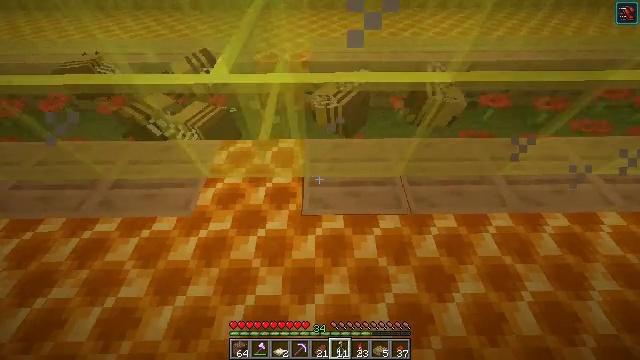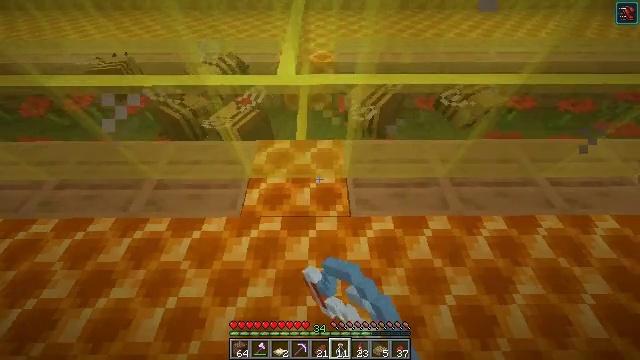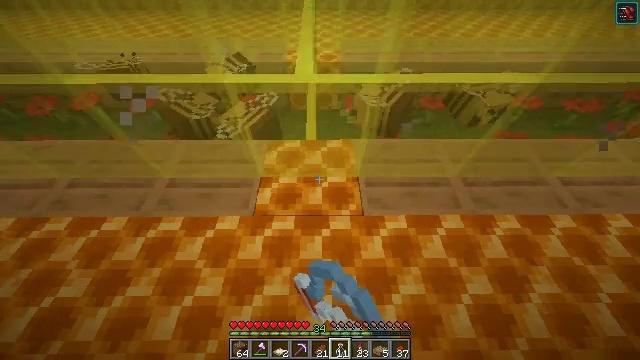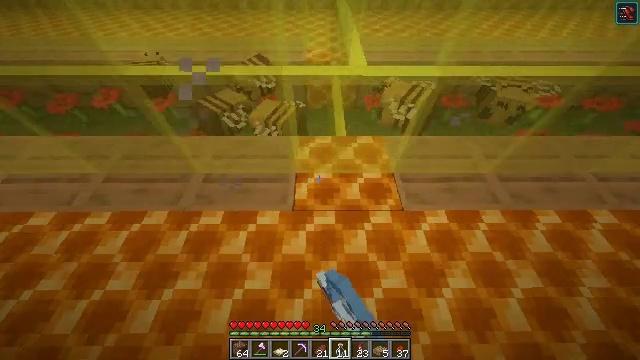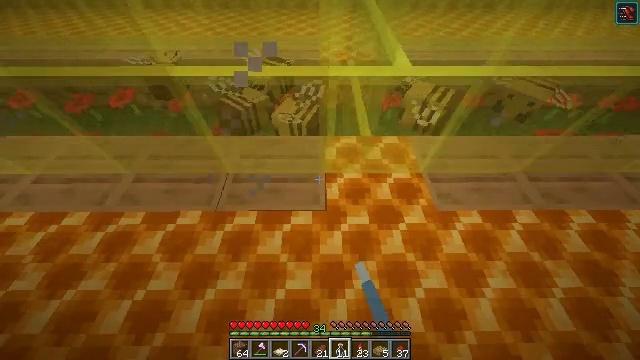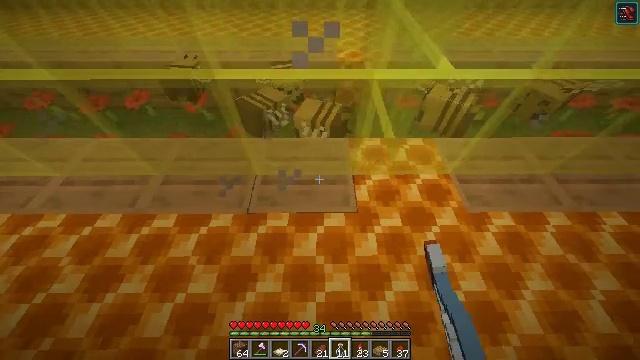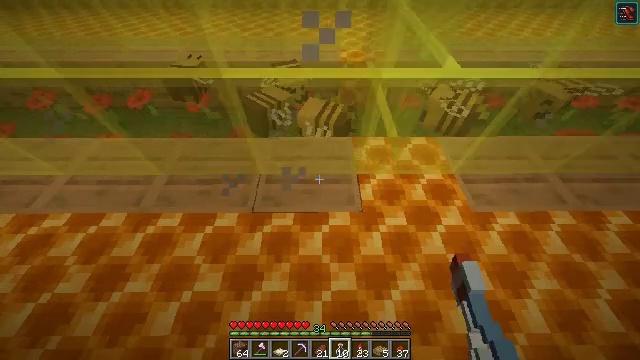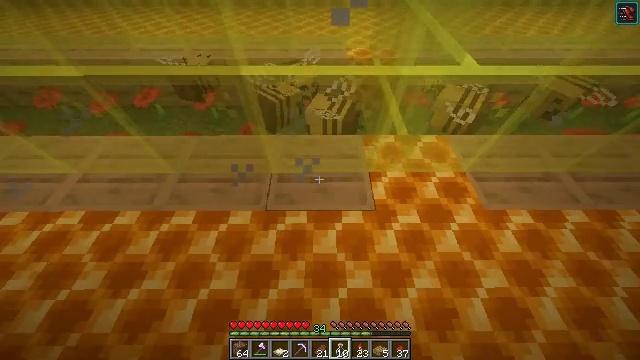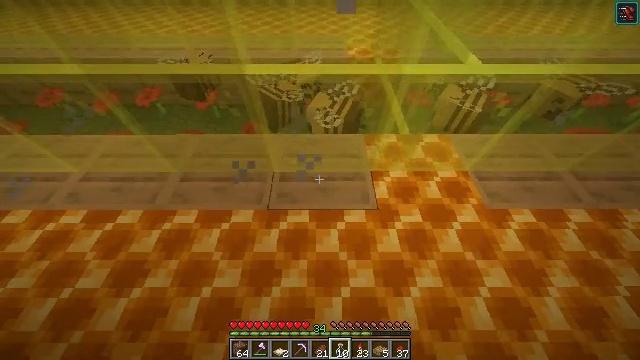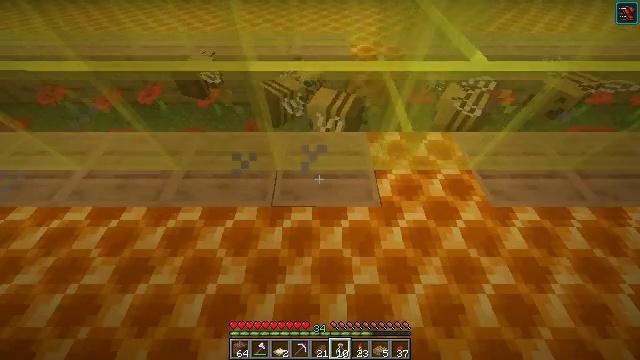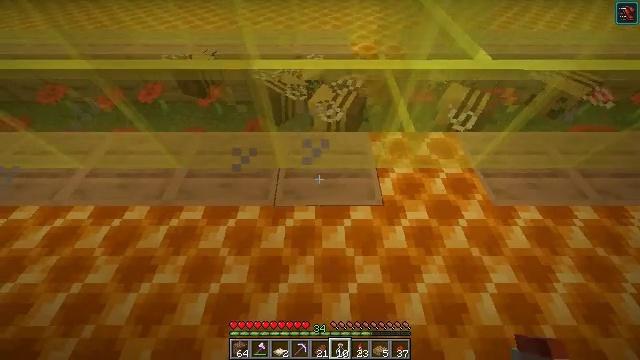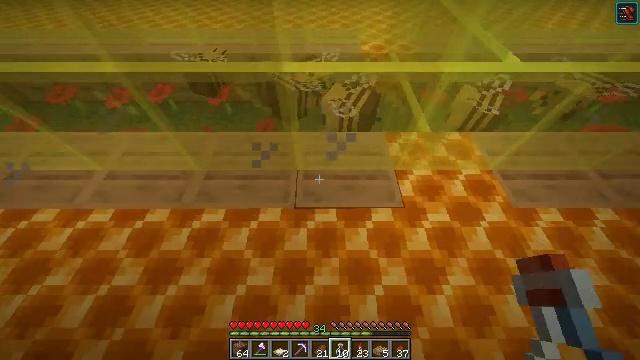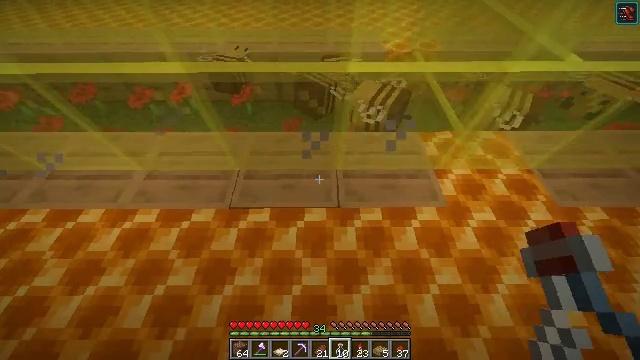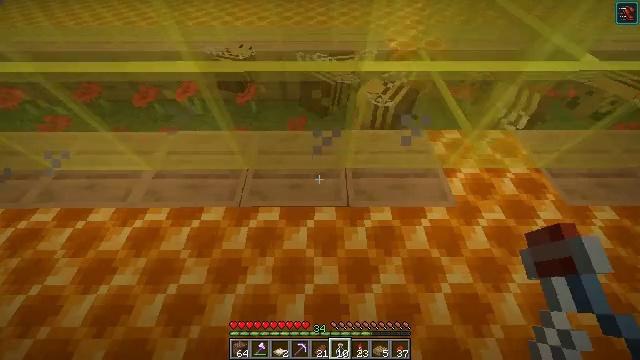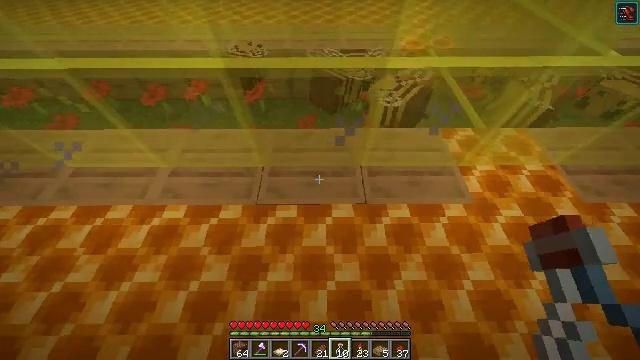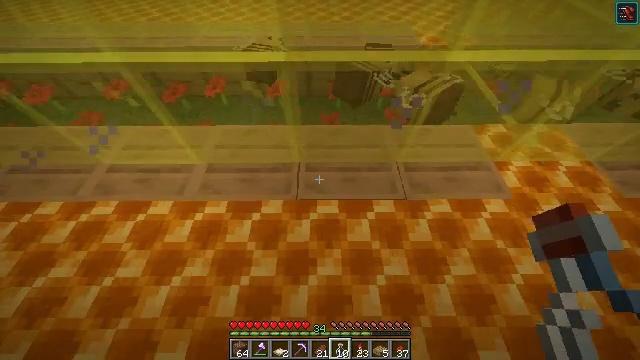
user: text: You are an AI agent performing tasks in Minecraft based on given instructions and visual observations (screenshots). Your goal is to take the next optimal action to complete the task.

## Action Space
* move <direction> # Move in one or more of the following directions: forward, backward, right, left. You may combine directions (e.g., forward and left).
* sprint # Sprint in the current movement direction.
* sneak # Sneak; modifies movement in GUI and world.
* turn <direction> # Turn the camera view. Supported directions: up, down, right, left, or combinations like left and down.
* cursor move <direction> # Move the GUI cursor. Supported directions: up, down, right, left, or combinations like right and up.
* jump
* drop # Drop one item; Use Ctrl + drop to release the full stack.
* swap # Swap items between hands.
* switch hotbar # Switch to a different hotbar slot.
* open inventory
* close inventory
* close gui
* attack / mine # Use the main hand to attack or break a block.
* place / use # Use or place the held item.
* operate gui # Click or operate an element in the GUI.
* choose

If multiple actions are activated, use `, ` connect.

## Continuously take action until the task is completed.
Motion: motion action
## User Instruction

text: Form a honey block with honey bottles in the grid.
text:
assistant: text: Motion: move left, use / place
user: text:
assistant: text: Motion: move left, use / place
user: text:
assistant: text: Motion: move left, use / place
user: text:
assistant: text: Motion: move left, use / place
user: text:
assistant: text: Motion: use / place
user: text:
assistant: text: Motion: use / place
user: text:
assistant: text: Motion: use / place
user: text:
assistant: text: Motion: use / place
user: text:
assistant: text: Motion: use / place
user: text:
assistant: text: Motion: move left, use / place
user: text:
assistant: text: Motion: move left, use / place
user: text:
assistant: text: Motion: move left, use / place
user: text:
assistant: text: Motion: use / place
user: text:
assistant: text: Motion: move left, use / place
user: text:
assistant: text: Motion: move left, use / place
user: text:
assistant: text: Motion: move left, use / place
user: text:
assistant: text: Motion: move left, use / place
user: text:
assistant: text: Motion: move left, use / place
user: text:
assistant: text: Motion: move left, use / place
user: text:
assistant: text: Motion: move left, use / place
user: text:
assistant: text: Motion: move left, use / place
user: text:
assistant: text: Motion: use / place
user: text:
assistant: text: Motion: move left, use / place
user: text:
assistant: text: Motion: move left, use / place
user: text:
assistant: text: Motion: move left, use / place
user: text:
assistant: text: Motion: move left, use / place
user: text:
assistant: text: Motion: move left, use / place
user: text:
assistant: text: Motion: move left, use / place
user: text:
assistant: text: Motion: move left, use / place
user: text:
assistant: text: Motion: use / place